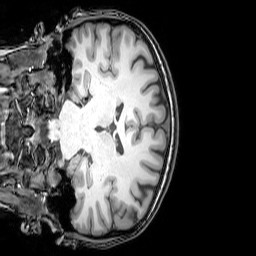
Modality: T1w
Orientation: coronal
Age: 22
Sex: female
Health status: healthy
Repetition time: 0.081 s
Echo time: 0.037 s